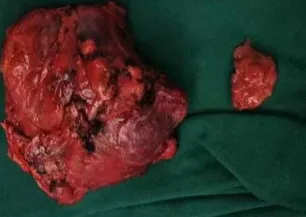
(B) Gross appearance of the mass.
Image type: medical_photograph (other_medical_photograph)